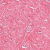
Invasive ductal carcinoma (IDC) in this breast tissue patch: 0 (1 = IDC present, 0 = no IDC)